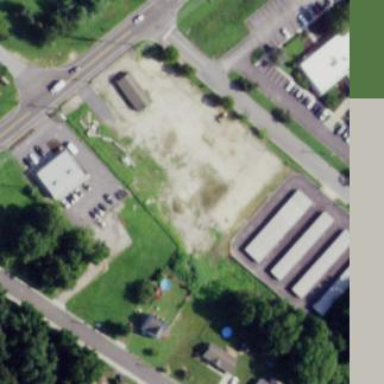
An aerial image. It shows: Building used for storage rental.